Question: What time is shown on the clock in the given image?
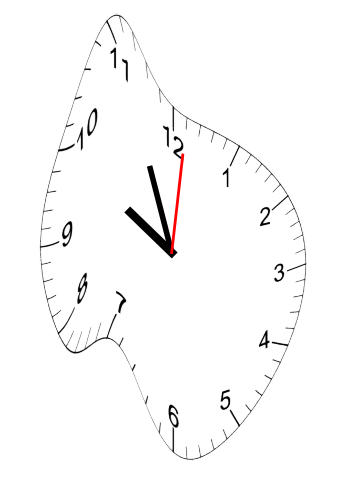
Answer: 09:56:01